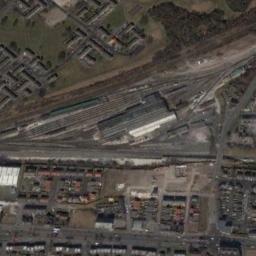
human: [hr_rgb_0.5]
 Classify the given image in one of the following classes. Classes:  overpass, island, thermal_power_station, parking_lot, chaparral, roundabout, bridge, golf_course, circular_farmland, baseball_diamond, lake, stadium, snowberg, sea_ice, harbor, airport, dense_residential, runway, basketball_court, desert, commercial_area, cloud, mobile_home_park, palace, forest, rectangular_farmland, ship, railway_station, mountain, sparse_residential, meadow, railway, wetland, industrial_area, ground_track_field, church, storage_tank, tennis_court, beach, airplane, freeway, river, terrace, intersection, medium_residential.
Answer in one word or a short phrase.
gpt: railway_station